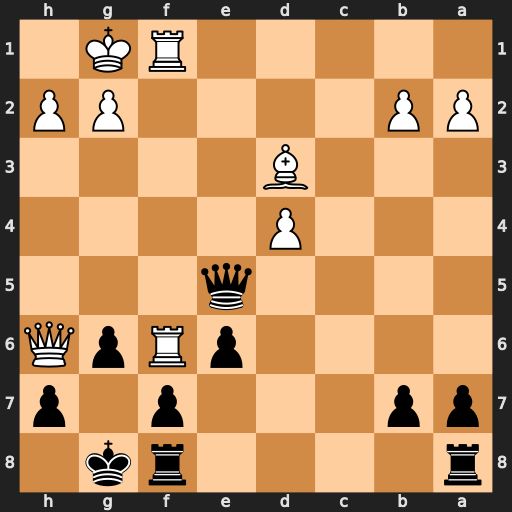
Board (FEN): r4rk1/pp3p1p/4pRpQ/4q3/3P4/3B4/PP4PP/5RK1
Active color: b
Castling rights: -
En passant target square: -
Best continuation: Qxd4+ R6f2 Qxd3